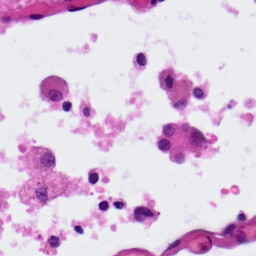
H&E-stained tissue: Lung